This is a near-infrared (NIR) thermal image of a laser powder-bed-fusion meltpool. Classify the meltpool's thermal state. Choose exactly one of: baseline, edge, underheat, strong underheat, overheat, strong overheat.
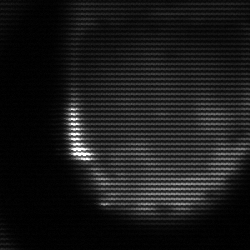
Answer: edge